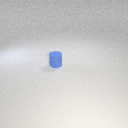
small blue rubber cylinder